Question: I created two tab panels and each panel has a grid.
Listener for Grid A:
'''
Ext.getCmp('AGrid').addListener("rowcontextmenu", function menus(grid, rowIndex, e) {
if (!grid.contextMenu) {
grid.contextMenu = new Ext.menu.Menu({
autoDestroy: false,
items: [{ id: 'view', text: 'View Content'}],
currentRowIndex: rowIndex,
listeners: {
itemclick: function (item) {
switch (item.id) {
case 'view':
viewEmailClick(grid.getStore().getAt(this.currentRowIndex).data);
break;
}
}
}
});
}
this.contextMenu.currentRowIndex = rowIndex;
e.stopEvent(); // this stops the browser context menu and allows the default grid
// show the row context menu here
this.contextMenu.showAt(e.xy);
});
'''
Listener for Grid B:
'''
Ext.getCmp('BGrid').addListener("rowcontextmenu", function menus(grid, rowIndex, e) {
if (!grid.contextMenu) {
grid.contextMenu = new Ext.menu.Menu({
autoDestroy: false,
items: [{ id: 'view', text: 'View Task'}],
currentRowIndex: rowIndex,
listeners: {
itemclick: function (item) {
switch (item.id) {
case 'view':
viewTicketClick(grid.getStore().getAt(this.currentRowIndex).data);
break;
}
}
}
});
}
this.contextMenu.currentRowIndex = rowIndex;
e.stopEvent(); // this stops the browser context menu and allows the default grid
// show the row context menu here
this.contextMenu.showAt(e.xy);
});
'''
When I right click on it Grid A works fine, and then right click on Grid B rowcontext menu is not working (just shows small gray dot).
After I turn back to Grid A and right click, it shows two rowcontext menus on Grid A:

If I right click on B grid and A grid right click (nothing shows) after turn back to B grid
it show rowcontext menu which contains two lists (reverse order) on Grid B.
Why this kind of things happen?
How can I show properly each grid row context menu?
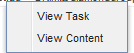
Answer: This problem is caused by parameter grid or grid.contextmenu obviously.
I found the answer.
The problem is caused by the follwing line.
'''
items: [{ id: 'view', text: 'View Task'}]
'''
I used same context menu id 'view'.
After those name changed like the followings
'''
items: [{ id: 'viewTask', text: 'View Task'}]
items: [{ id: 'viewContent', text: 'View Content'}]
'''
it works perfect.